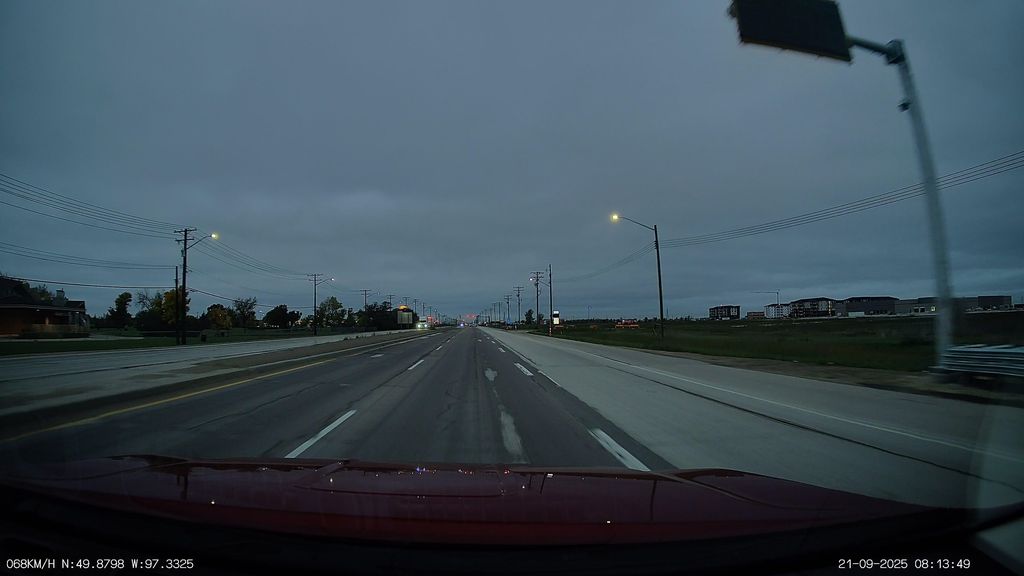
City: winnipeg